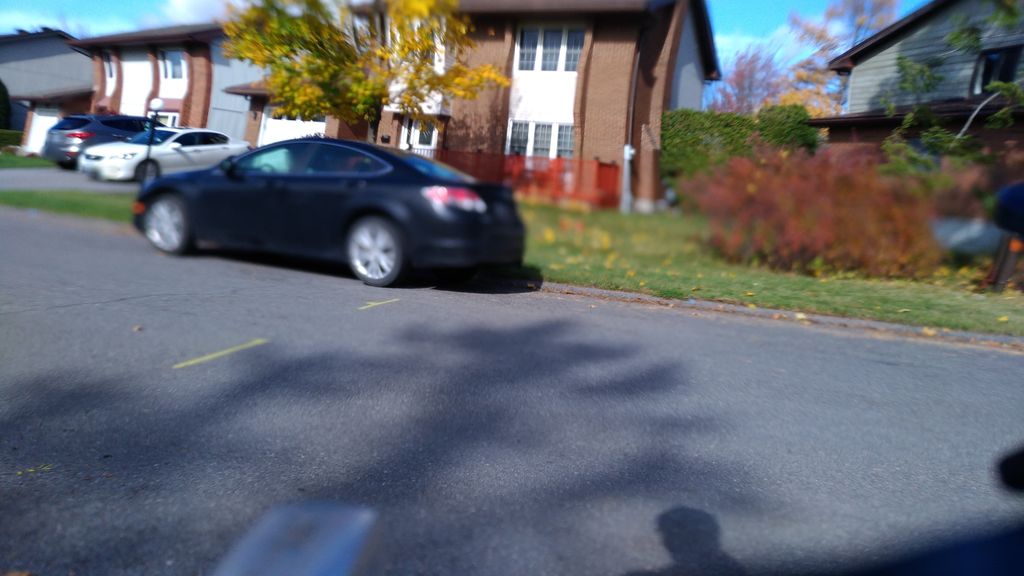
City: ottawa-gatineau